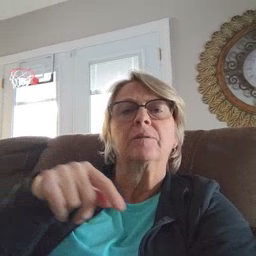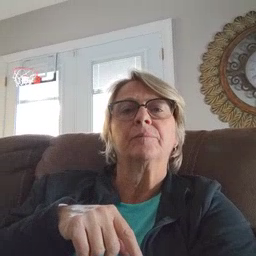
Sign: feet